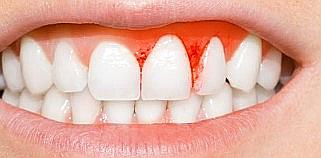
Condition: Gingivitis